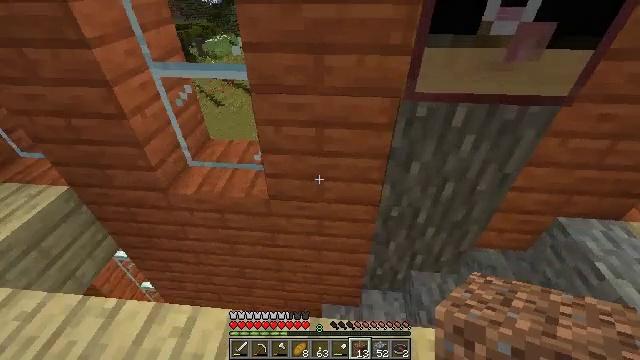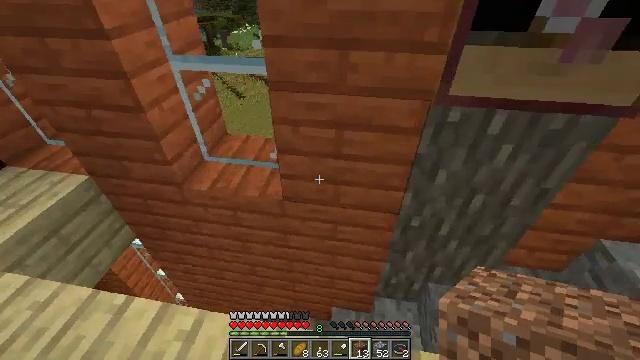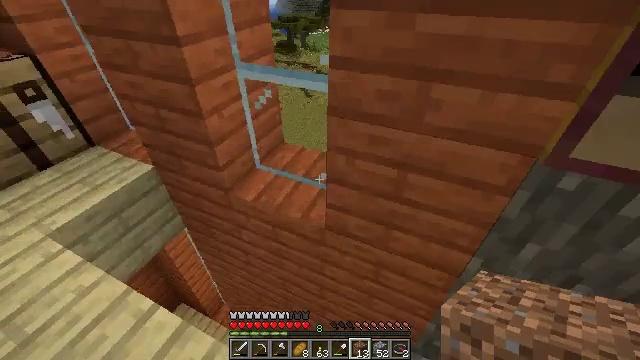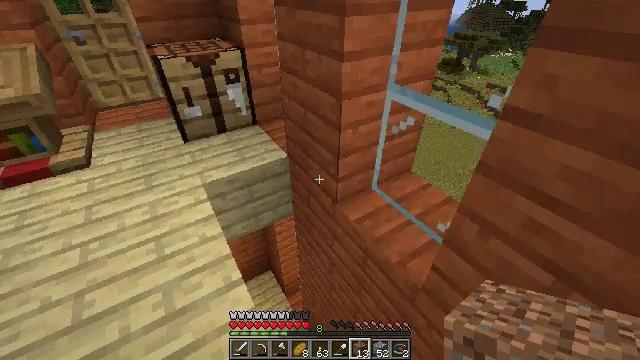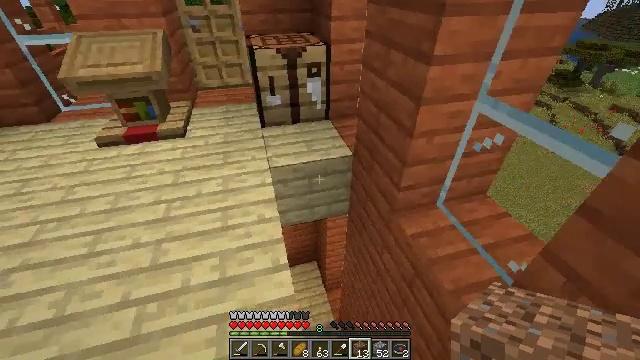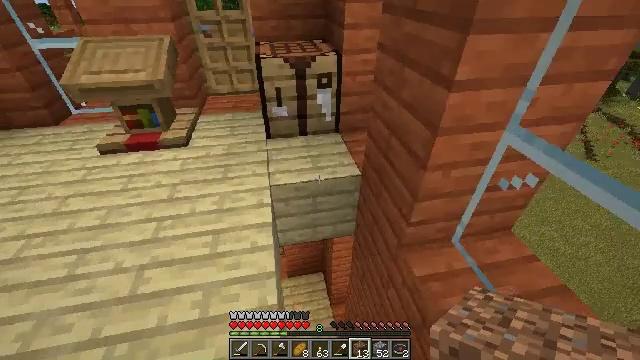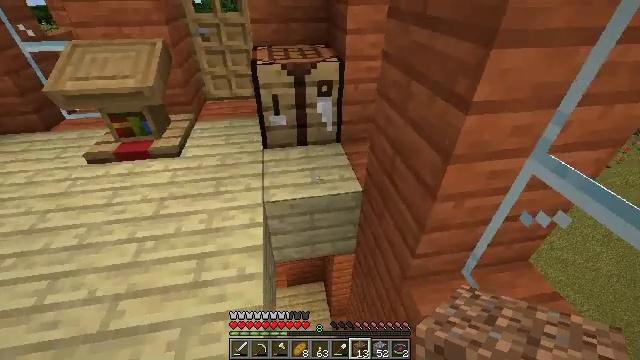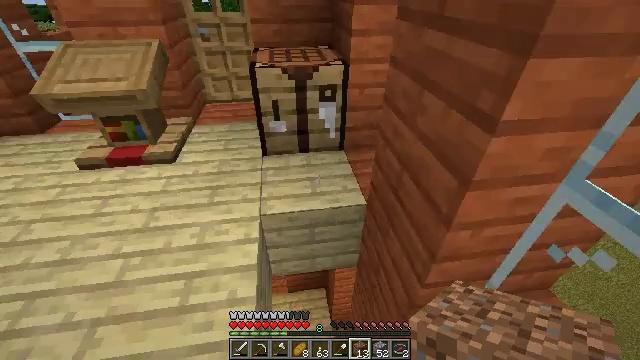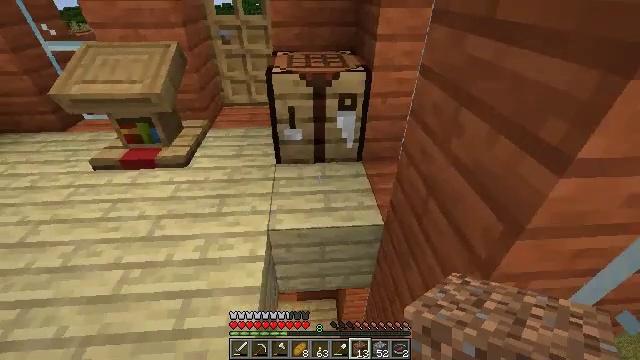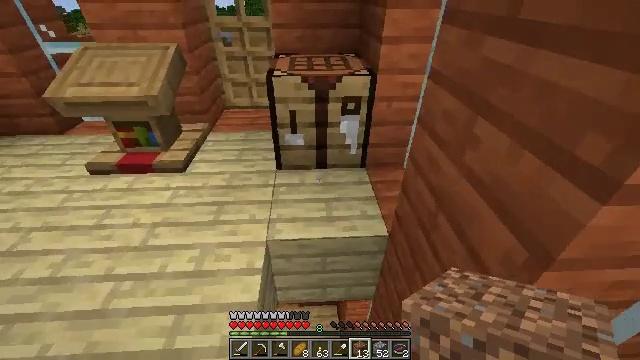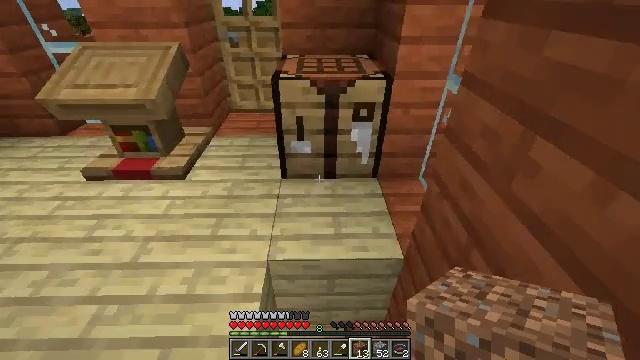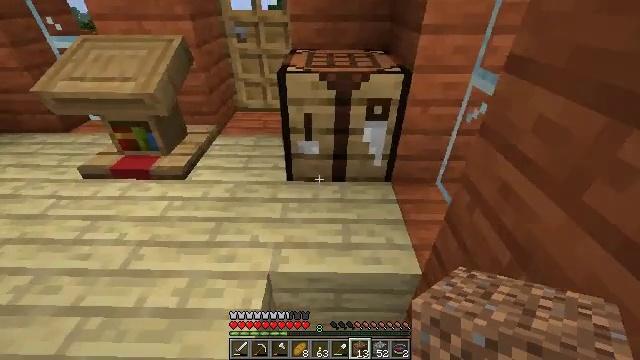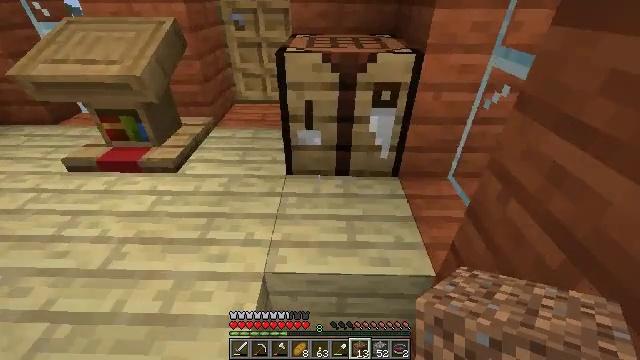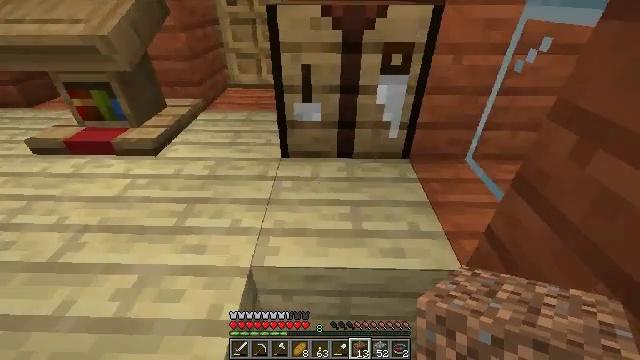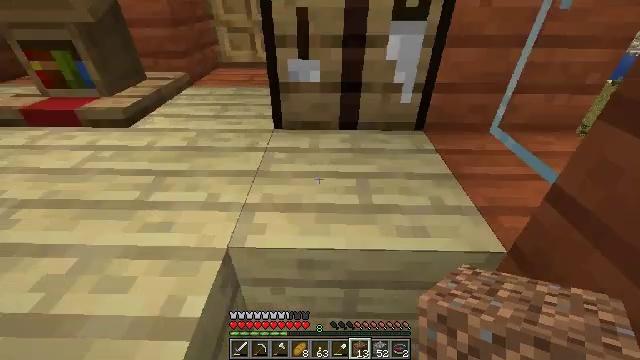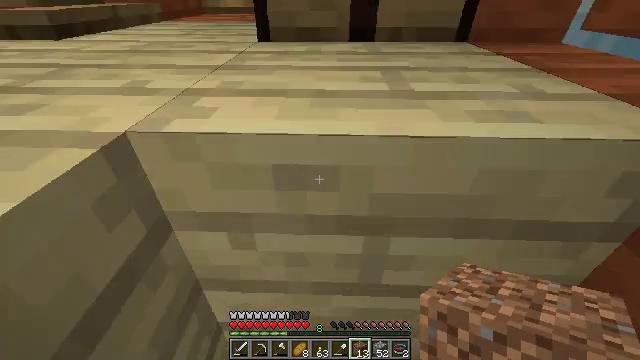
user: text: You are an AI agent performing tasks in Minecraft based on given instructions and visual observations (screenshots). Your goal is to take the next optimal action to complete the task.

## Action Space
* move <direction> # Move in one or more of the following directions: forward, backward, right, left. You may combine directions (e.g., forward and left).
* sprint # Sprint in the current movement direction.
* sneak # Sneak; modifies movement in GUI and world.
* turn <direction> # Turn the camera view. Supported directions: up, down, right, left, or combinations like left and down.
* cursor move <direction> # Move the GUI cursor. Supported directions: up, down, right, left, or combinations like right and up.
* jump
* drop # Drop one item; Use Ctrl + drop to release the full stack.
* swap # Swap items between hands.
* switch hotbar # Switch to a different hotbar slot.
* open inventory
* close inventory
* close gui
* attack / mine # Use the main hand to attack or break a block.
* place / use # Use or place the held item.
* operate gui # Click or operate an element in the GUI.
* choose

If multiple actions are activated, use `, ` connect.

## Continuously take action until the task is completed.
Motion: motion action
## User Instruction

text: Craft a map in the crafting table with paper and a compass.
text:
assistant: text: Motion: move forward, turn left and down
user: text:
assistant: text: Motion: move forward, turn left
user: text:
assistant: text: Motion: move forward, turn left and up
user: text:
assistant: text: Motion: move forward, turn left
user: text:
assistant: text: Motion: move forward, turn left
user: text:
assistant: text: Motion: move forward, turn left
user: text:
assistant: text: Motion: move forward, turn left
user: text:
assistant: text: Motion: move forward, turn left
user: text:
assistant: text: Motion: move forward
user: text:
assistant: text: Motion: move forward, turn left
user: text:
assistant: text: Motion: move forward, turn left
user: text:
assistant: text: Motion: move forward
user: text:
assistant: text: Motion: move forward
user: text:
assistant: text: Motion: move forward
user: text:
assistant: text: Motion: move forward
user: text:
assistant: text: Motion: move forward
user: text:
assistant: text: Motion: move forward
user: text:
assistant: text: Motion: move forward, turn left
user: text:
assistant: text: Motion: move forward, turn left
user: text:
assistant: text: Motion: move forward, turn left and up
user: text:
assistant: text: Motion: move forward, turn left and up
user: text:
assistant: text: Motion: move forward, turn left and up
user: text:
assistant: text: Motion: move forward, turn left and up
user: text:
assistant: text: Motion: move forward, turn left and up
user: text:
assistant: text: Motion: move forward, turn left and up
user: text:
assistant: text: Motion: move forward, turn left and up
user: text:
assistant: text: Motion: move forward, turn left and up
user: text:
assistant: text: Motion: move forward, turn left and up
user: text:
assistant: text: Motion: move forward, turn left
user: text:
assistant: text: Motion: move forward